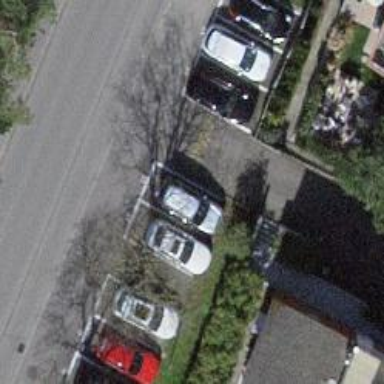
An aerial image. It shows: Parking area with surface.